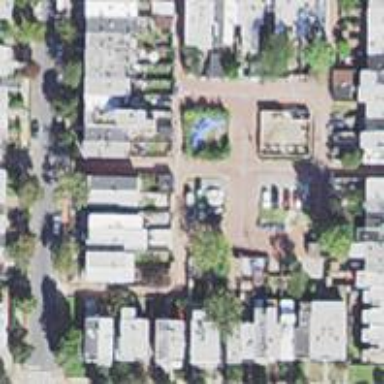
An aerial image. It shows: Alleyway designated as service road.